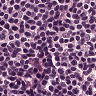
Metastatic tissue present: no